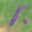
Label: 1